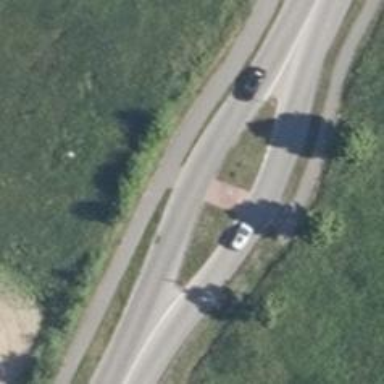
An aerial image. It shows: Crossing on asphalt path.